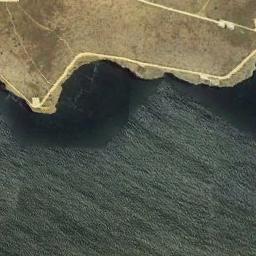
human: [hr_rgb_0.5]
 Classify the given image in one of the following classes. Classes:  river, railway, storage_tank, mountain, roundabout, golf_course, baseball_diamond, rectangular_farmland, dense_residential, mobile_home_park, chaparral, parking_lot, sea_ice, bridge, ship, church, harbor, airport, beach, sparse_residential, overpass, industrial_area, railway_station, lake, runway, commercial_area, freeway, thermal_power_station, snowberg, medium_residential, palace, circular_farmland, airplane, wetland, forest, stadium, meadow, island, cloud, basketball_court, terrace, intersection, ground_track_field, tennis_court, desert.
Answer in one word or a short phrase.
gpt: beach